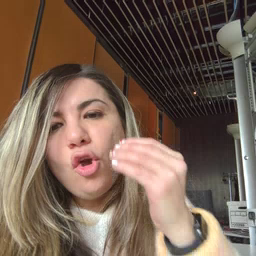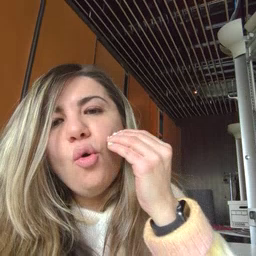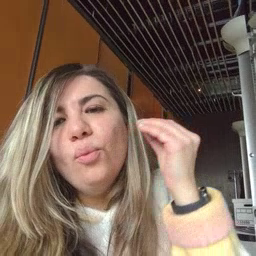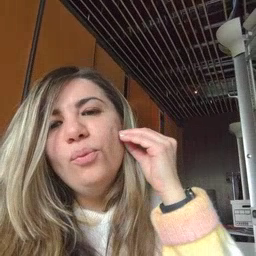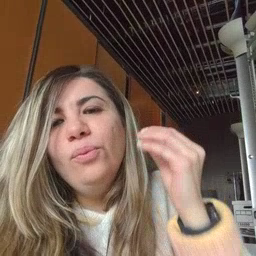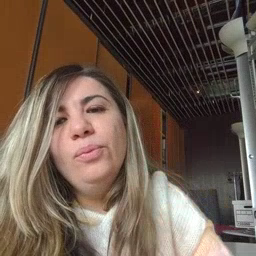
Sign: home